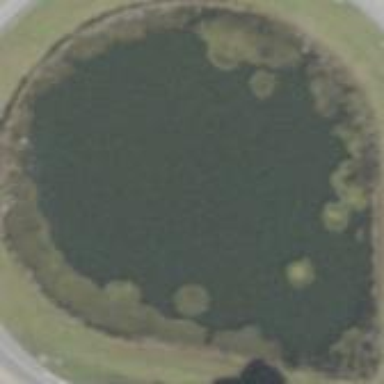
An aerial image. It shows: Pond surrounded by natural water.